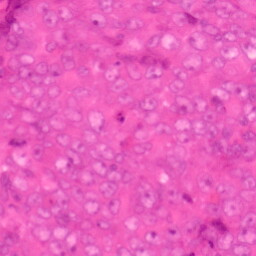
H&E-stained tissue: Colon